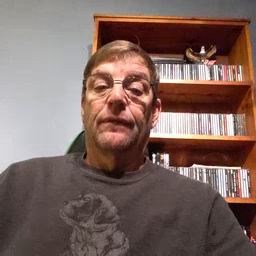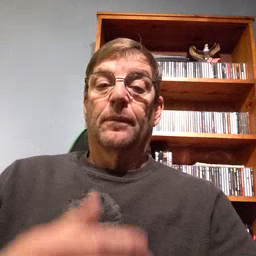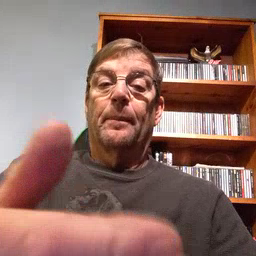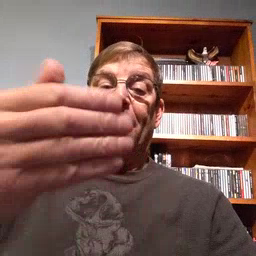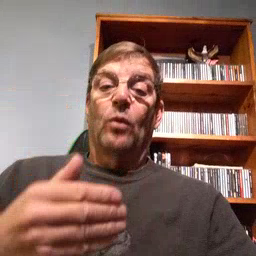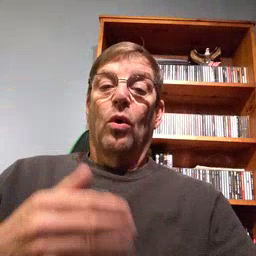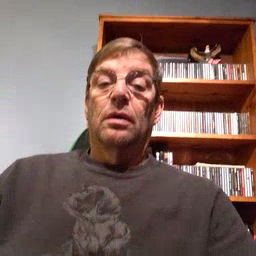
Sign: before